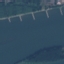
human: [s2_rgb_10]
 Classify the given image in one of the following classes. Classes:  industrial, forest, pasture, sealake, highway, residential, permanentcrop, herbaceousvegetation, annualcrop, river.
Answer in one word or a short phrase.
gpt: River